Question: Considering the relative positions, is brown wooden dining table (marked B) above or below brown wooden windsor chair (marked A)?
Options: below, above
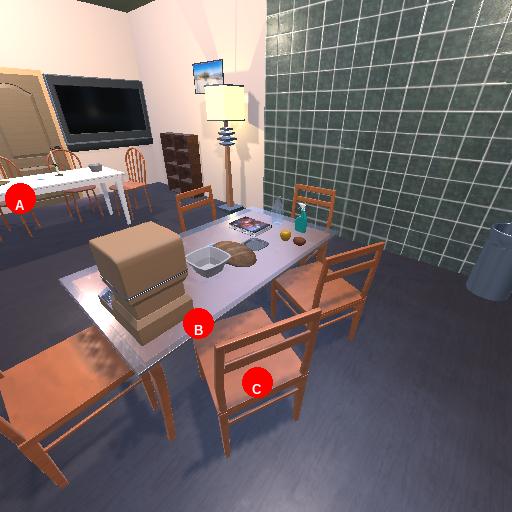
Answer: below